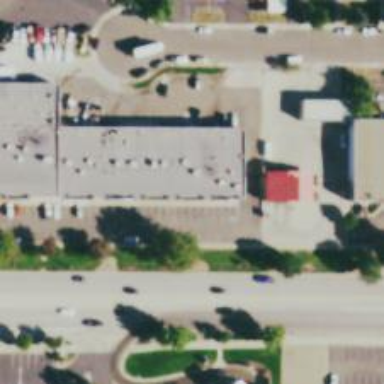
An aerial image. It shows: Healthcare clinic.